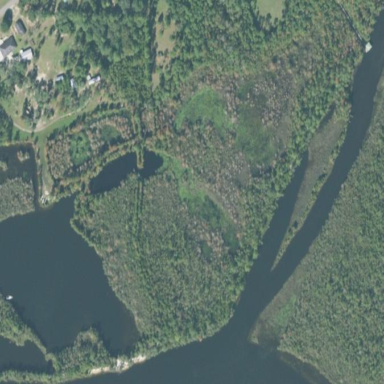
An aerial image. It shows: Swamp in wetland area.